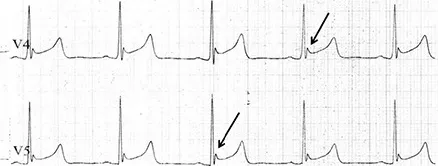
Electrocardiography recorded on admission; Zoomed-in view of the V3-V6 derivations (black arrow).
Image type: electrography (ekg)